Interaction volume radius: 10 \u00c5
Interaction volume height: 25 \u00c5
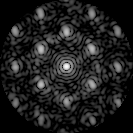
Disorder parameter: 0.4029